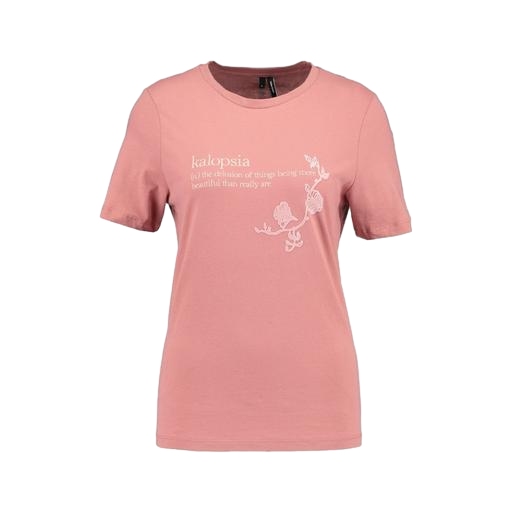
pink graphic t-shirt, pink woman's tee, woman's tshirt, white background